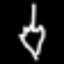
Label: squiggle